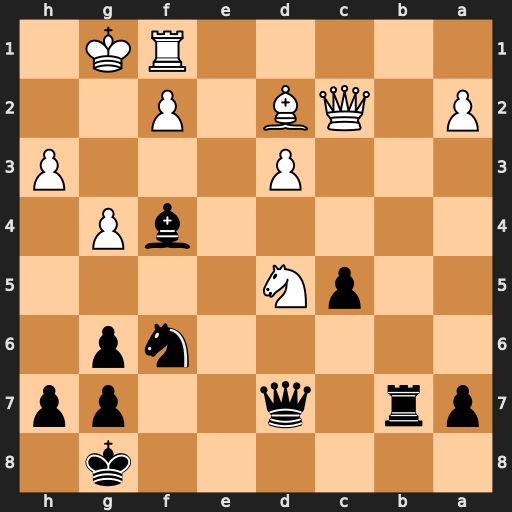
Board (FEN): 6k1/pr1q2pp/5np1/2pN4/5bP1/3P3P/P1QB1P2/5RK1
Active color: b
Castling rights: -
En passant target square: -
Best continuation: Nxd5 Bxf4 Nxf4